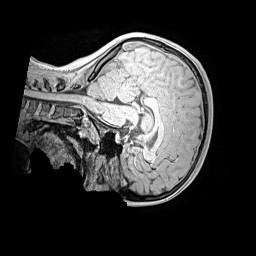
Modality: MP2RAGE
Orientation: sagittal
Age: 12
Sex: female
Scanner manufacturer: siemens
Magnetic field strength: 3 T
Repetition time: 4 s
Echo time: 0.00299 s